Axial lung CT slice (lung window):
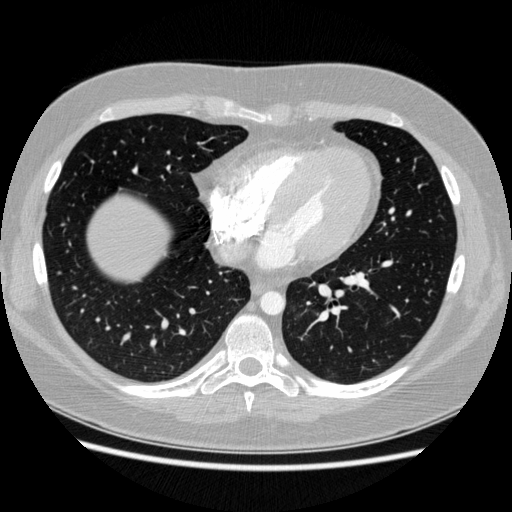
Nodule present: no